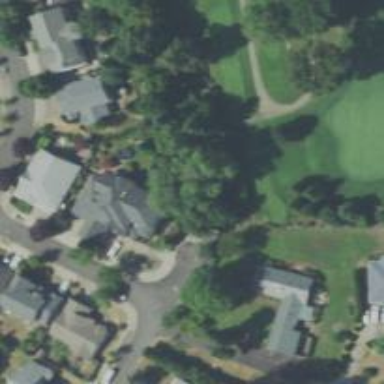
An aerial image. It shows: Service road designated as golf cart path.